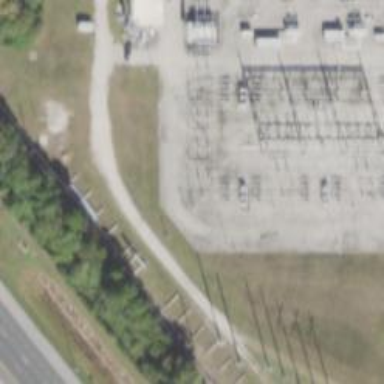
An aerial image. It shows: Switch used for power control.